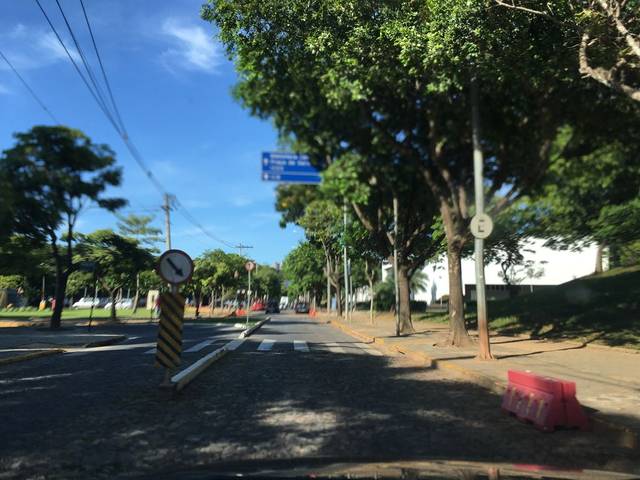
Region: Brazil
Coordinates: -19.866, -43.965